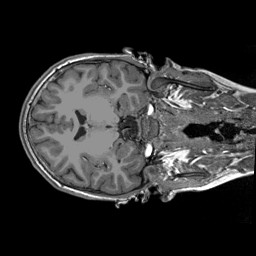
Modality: T1w
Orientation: axial
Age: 13
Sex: male
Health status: ill